Question: I am working on a genesis site where I need to move the standard nav menu to above the header. I'm using the following code in the functions.php file of my child theme:
'''
remove_action( 'genesis_after_header', 'genesis_do_nav' );
add_action( 'genesis_before_header', 'genesis_do_nav' );
'''
It's adding a nav menu before the header, but not removing the one after the header. The "after header" one is correctly placed in the output, so I know I'm using the correct hook on the "remove_action". There is nothing else in my functions.php file that is dealing with the nav other than specifying a menu for the footer and adding the descriptions. Below is all the code in my functions.php file (skipping a large section dealing with column shortcodes):
'''
add_action('genesis_setup','child_theme_setup', 15);
function child_theme_setup() {
//Add Homepage Sidebar
genesis_register_sidebar( array( 'name' =>
'Home Sidebar', 'id' => 'home-sidebar' ) );
//Adds footer widgets
add_theme_support( 'genesis-footer-widgets', 6 );
//Adds Footer Text Replace
remove_action( 'genesis_footer', 'genesis_do_footer' );
remove_action('genesis_footer', 'genesis_footer_markup_open', 5);
remove_action('genesis_footer', 'genesis_footer_markup_close', 15);
add_action( 'genesis_after', 'be_footer' );
}
//Function to replace the footer text and copyright
function be_footer() {
echo '<div id="footer" class="footer"><div class="footer-wrap"><div class="left"><p>©️ Copyright ' . date('Y') . ' RC Auto |<a href="http://www.watrousmedia.com/">Watrous Media</a></p></div>';
echo '<div class="right">';
wp_nav_menu( array( 'menu' => 'footer' ) );
echo '</div></div></div>';
}
//Add Menu Descriptions
function be_add_description( $item_output, $item ) {
$description = $item->post_content;
if (' ' !== $description )
return preg_replace( '/(<a.*?>[^<]*?)</', '$1' . '<span>' . $description . '</span><', $item_output);
else
return $item_output;
}
add_filter( 'walker_nav_menu_start_el', 'be_add_description', 10, 2 );
// Use shortcodes in widgets
add_filter( 'widget_text', 'do_shortcode' );
/** Move primary nav menu to before header for mobile support*/
remove_action( 'genesis_after_header', 'genesis_do_nav' );
add_action( 'genesis_before_header', 'genesis_do_nav' );
'''
Here's a screenshot:

The Main menu is the styled one added in a widget as I needed it in the header. The main menu I am planning on using as the responsive mobile menu. Anyone know why the lower nav is not removing?
Thanks for your help.
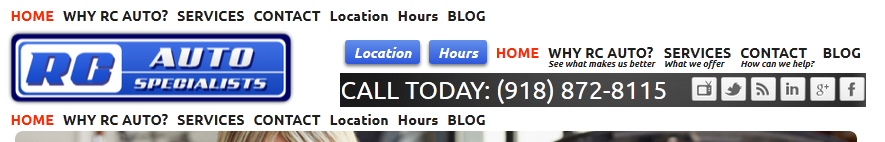
Answer: I also had this issue, adding the following code at the start of the child theme's functions.php file fixed it:
'''
require_once( get_template_directory() . '/lib/init.php' );
'''
You can also move 'remove_action( 'genesis_after_header', 'genesis_do_nav' );' inside your 'child_theme_setup()' function.
Requiring 'init.php' will ensure that the genesis framework is initialized first, so everything after it in your functions file will be able to reference genesis functions. If you are using the genesis_setup action, you'll need to make sure functions that require the genesis framework for reference are run inside that function.